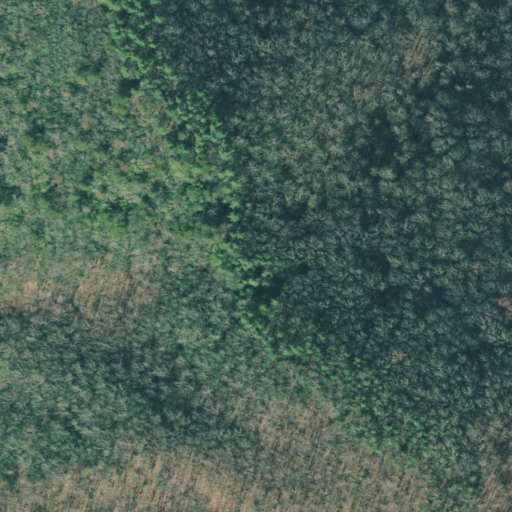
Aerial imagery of gap in Georgia named Red Gap containing mixed forest and deciduous forest